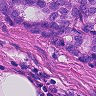
Metastatic tissue present: yes